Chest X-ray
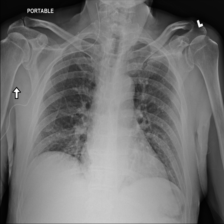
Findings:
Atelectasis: negative
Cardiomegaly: negative
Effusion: negative
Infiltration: negative
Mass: negative
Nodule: negative
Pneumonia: negative
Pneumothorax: negative
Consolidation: negative
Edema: negative
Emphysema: negative
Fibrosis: negative
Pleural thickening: negative
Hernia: negative